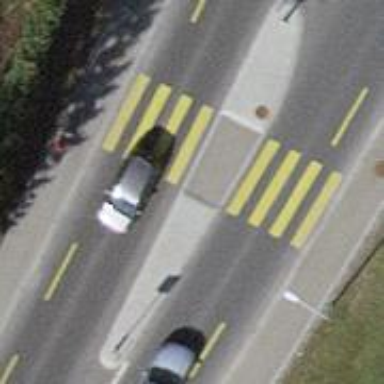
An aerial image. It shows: Secondary road with asphalt surface and dedicated cycle lane.